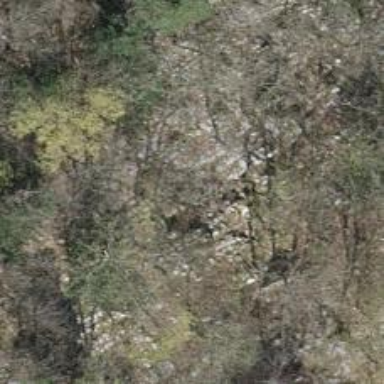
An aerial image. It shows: Cliff in nature.